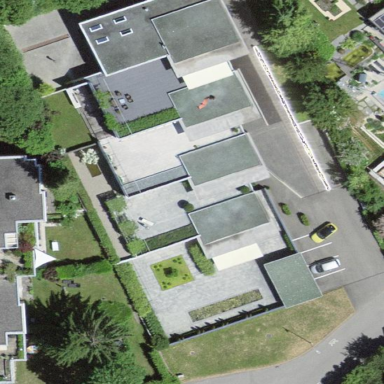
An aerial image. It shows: Terrace building.